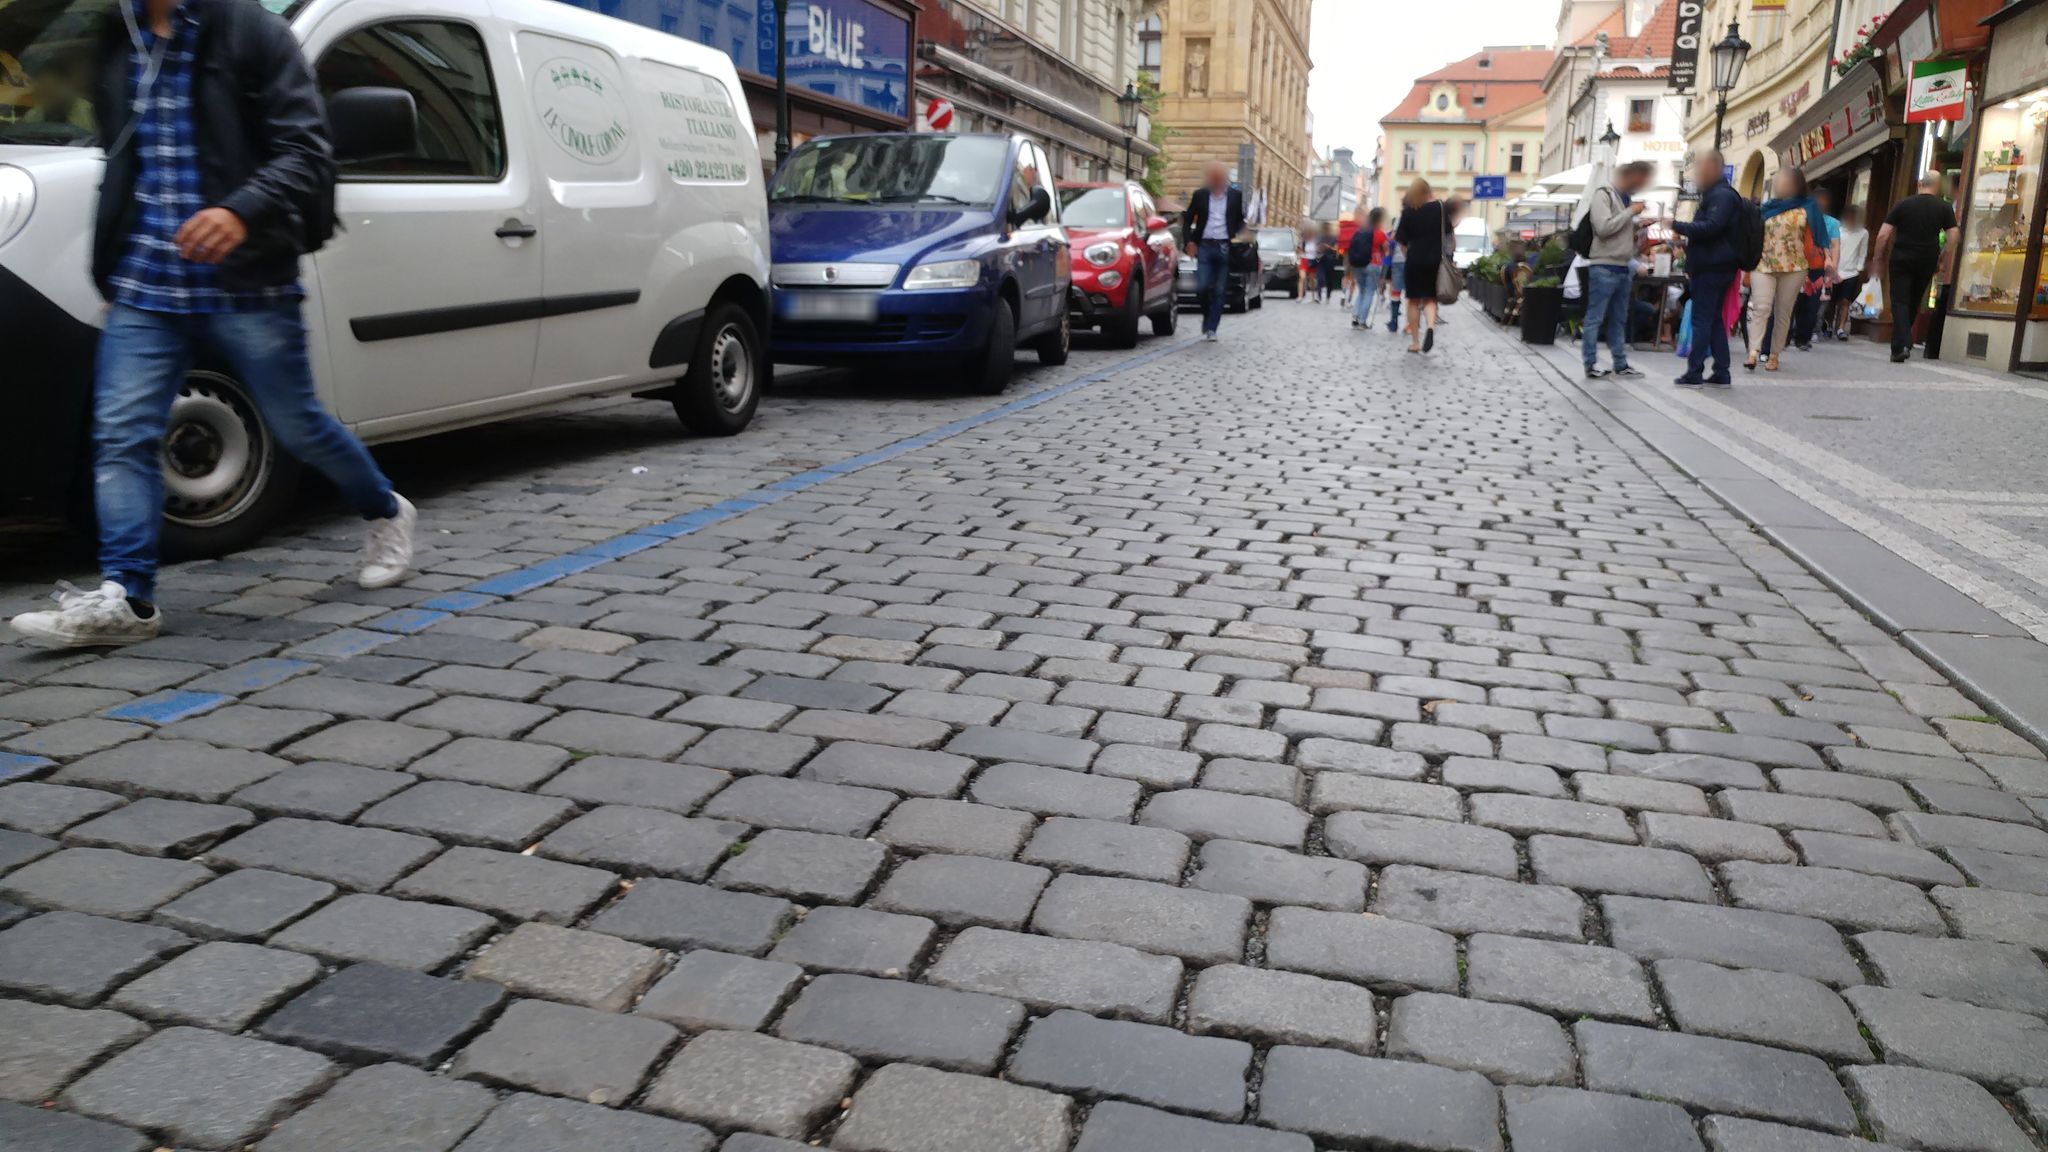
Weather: clear
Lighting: day
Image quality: good
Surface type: walking surface
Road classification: pedestrian, living_street
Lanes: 2, 1
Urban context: urban centre
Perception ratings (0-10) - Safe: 5.56, Lively: 8.74, Beautiful: 6.72, Boring: 3.44, Depressing: 5.9, Wealthy: 7.19